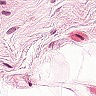
Metastatic tissue present: no